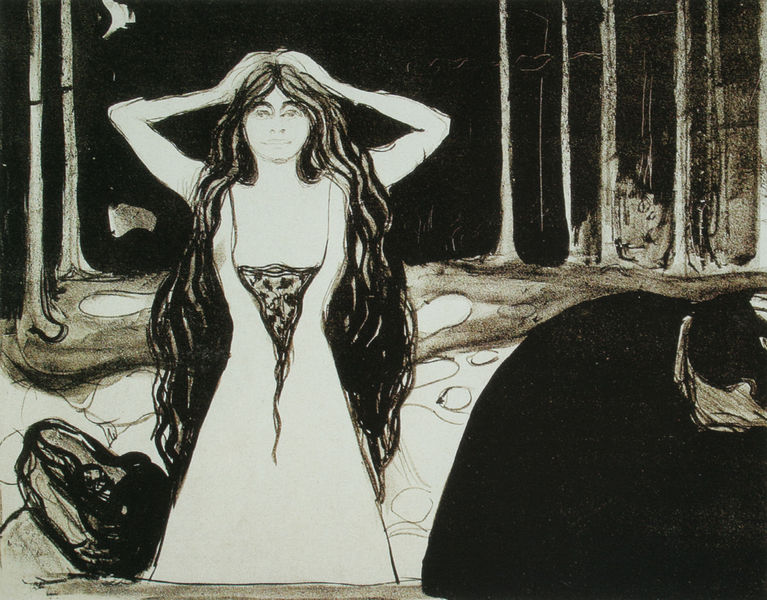
Titel: Asche II
Künstler: Edvard Munch
Standort: Oslo
Institution: Munch-Museet
Schlagwörter: baum, dunkel, hand, kopf, mann, schatten, baumstämme, bäume, ausschnitt, decolte, frau, grau, haar, hell, hintergrund, kleid, köpfe, licht, mund, nacht, nase, ohr, rücken, schwarz, weiss, zeichnung, blick, weg, symbolismus, anzug, arm, arme, augen, gesicht, kragen, spitze, hände, baumstamm, gewässer, boden, auge, figur, haare, mantel, paar, brünett, frontal, mittelscheitel, wald, mähne, taille, holzschnitt, wellen, grafik, graphik, jugendstil, glatze, tusche, bücken, munch, kohle, lichtung, panik, edvard munch, verzweiflung, unfall, lavierung, verzweifelt, walt